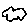
Label: cloud